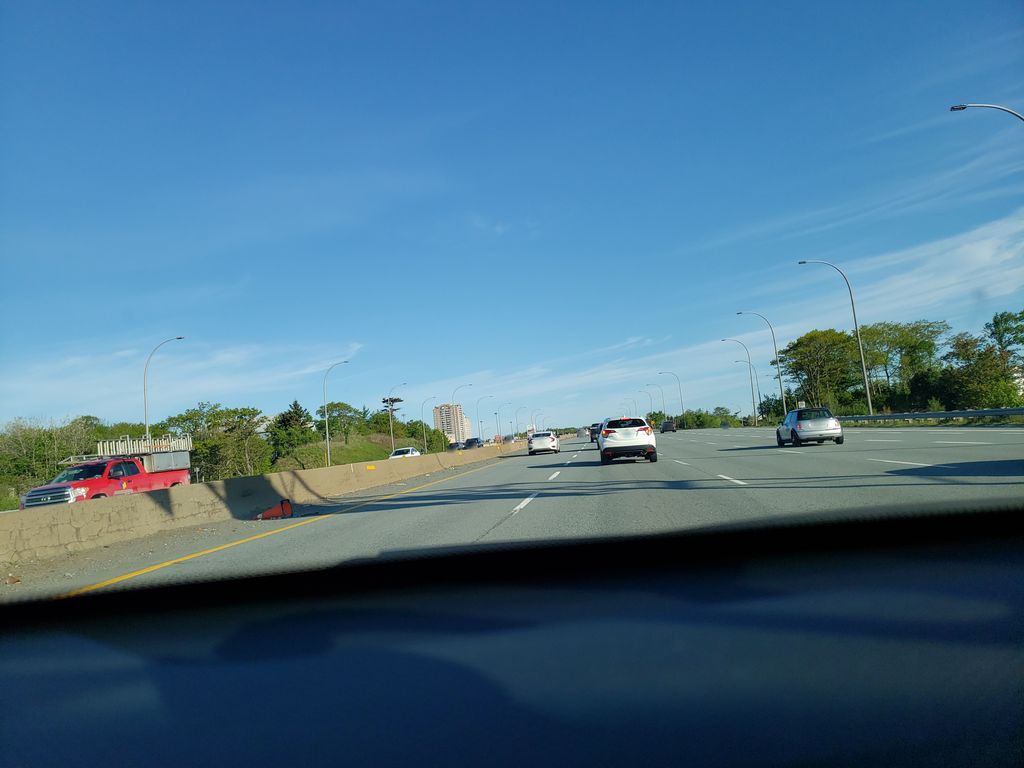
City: halifax